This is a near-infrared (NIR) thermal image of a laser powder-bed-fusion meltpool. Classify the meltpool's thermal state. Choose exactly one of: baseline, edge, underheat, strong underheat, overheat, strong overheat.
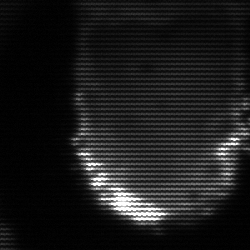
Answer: baseline